Question: I'm trying to put CSS, JS and IMGs on my JSP, but doesn't work, it's strange because I use 'c:url' and JSTL core.
I'm using JSP, JSTL and Servlet, no frameworks.

'''
<%@page contentType="text/html" pageEncoding="UTF-8"%>
<%@taglib uri="http://java.sun.com/jsp/jstl/core" prefix="c" %>
<%@taglib uri="http://java.sun.com/jsp/jstl/fmt" prefix="fmt" %>
<!DOCTYPE html>
<html>
<head>
<meta http-equiv="Content-Type" content="text/html; charset=UTF-8">
<title>clientes atuantes</title>
<link rel="stylesheet" href="<c:url value="/bootstrap/css/bootstrap.min.css"/>">
<link rel="stylesheet" href="<c:url value="/css/layout.css"/>">
<script type="text/javascript" src="<c:url value="/bootstrap/js/jquery-1.12.0.js" />"></script>
<script type="text/javascript" src="<c:url value="/bootstrap/js/bootstrap.min.js" />"></script>
</head>
<body>
<main>
<div class="col-md-12">
<div class="panel panel-default espacamentoExterno5">
<div class="panel-body">
<p><img src="<c:url value="/img/ativo.gif"/>" /> ativo</p>
<p><img src="<c:url value="/img/congelado.gif"/>" /> congelado</p>
<p><img src="<c:url value="/img/cancelado.gif"/>" /> cancelado</p>
</div>
</div>
</div>
</main>
</body>
</html>
'''
'web.xml'
'''
<?xml version="1.0" encoding="UTF-8"?>
<web-app xmlns:xsi="http://www.w3.org/2001/XMLSchema-instance"
xmlns:web="http://java.sun.com/xml/ns/javaee"
xmlns="http://java.sun.com/xml/ns/javaee"
xsi:schemaLocation="http://java.sun.com/xml/ns/javaee http://java.sun.com/xml/ns/javaee/web-app_3_0.xsd" version="3.0">
<display-name>PainelProduct</display-name>
</web-app>
'''
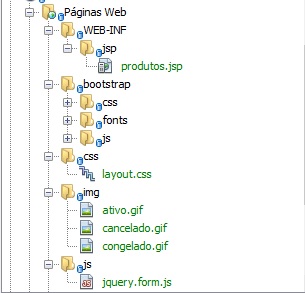
Answer: The url pattern '"/"' has a special meaning to the web server. It's used for default servlet mapping which is capable of serving the static content. The static content is JS, CSS, images, html resources. Directing these files to your servlet is wrong, because it's not capable to serve the static content.
Change the servlet mapping to something '@WebServlet(urlPatterns="/incidente")'
and use url 'localhost:8080/PainelProduct/incidente' to forward to jsp page.
Check this question to learn more about servlets and servlet mapping <URL>.